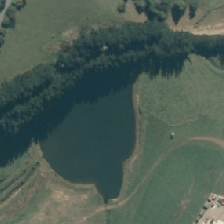
Land cover: lake_pond